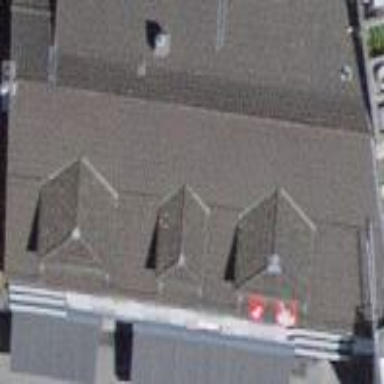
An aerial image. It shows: Building with mansard roof.